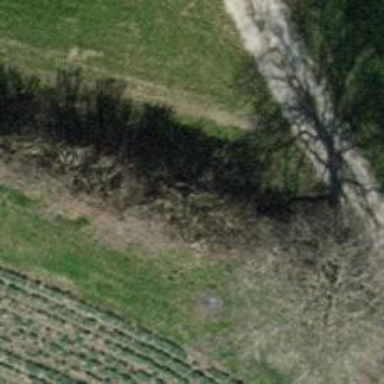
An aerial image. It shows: Row of trees in natural setting.